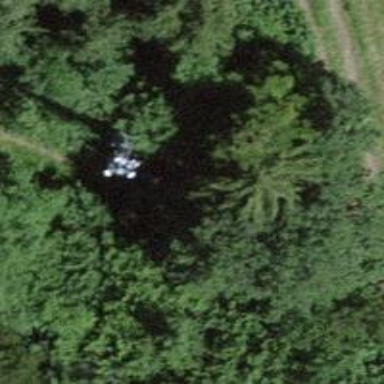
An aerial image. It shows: Communication tower.